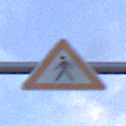
Verkehrszeichen: FussgaengerRechts
Umgebung: Outdoor, Nature
Tageszeit: SunriseSunset
Wetter: PartlyCloudy
Licht: Natural
Jahreszeit: NotSpecified
Kontrast: LowContrast